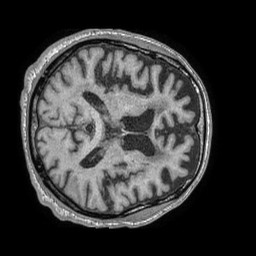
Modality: T1w
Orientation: axial
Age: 76
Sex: male
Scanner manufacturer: philips
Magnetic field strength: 1.5 T
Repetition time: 0.007835 s
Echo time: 0.003591 s